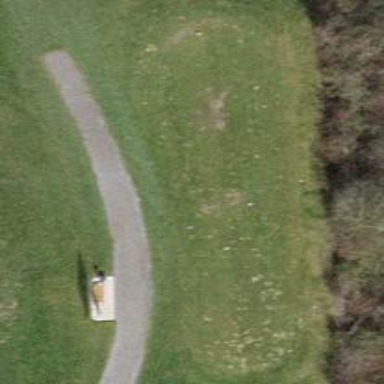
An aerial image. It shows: Grass area designated as golf tee.